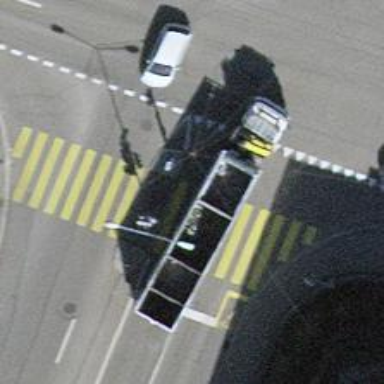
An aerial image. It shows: Marked crossing on asphalt footway.